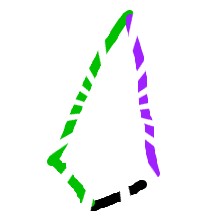
Shape: kite